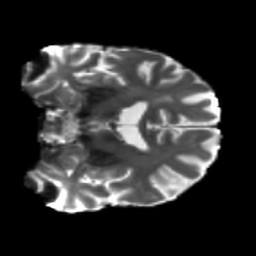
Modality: T2w
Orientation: coronal
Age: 62
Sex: male
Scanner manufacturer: siemens
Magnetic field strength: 3 T
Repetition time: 5.25 s
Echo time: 0.08 s